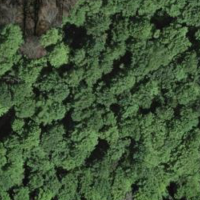
EUNIS habitat code: 41
Species observed at this site:
Cardamine heptaphylla